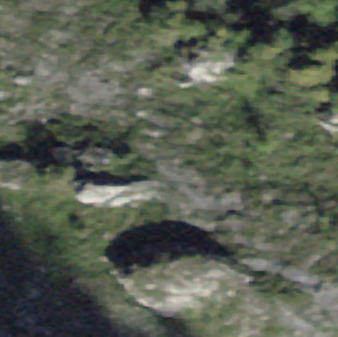
Label: bouldering_area